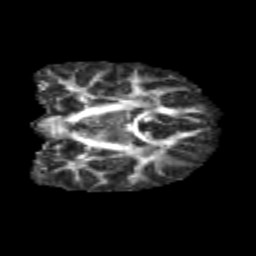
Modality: FA
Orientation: coronal
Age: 9
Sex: female
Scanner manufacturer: siemens
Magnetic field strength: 3 T
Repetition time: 3.8 s
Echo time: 0.07 s